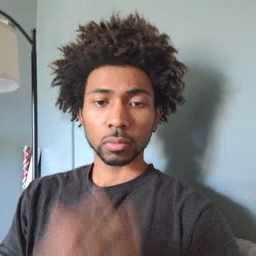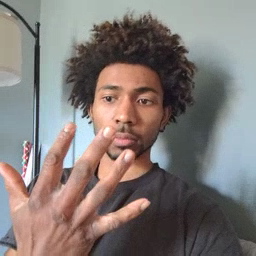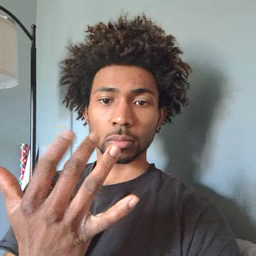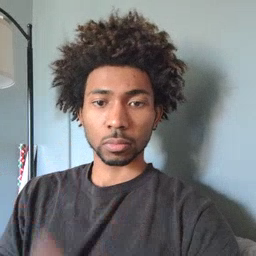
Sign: finger